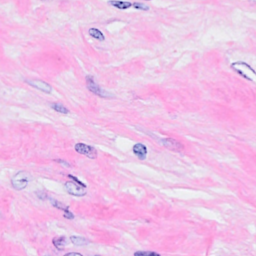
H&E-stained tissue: Breast